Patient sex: F
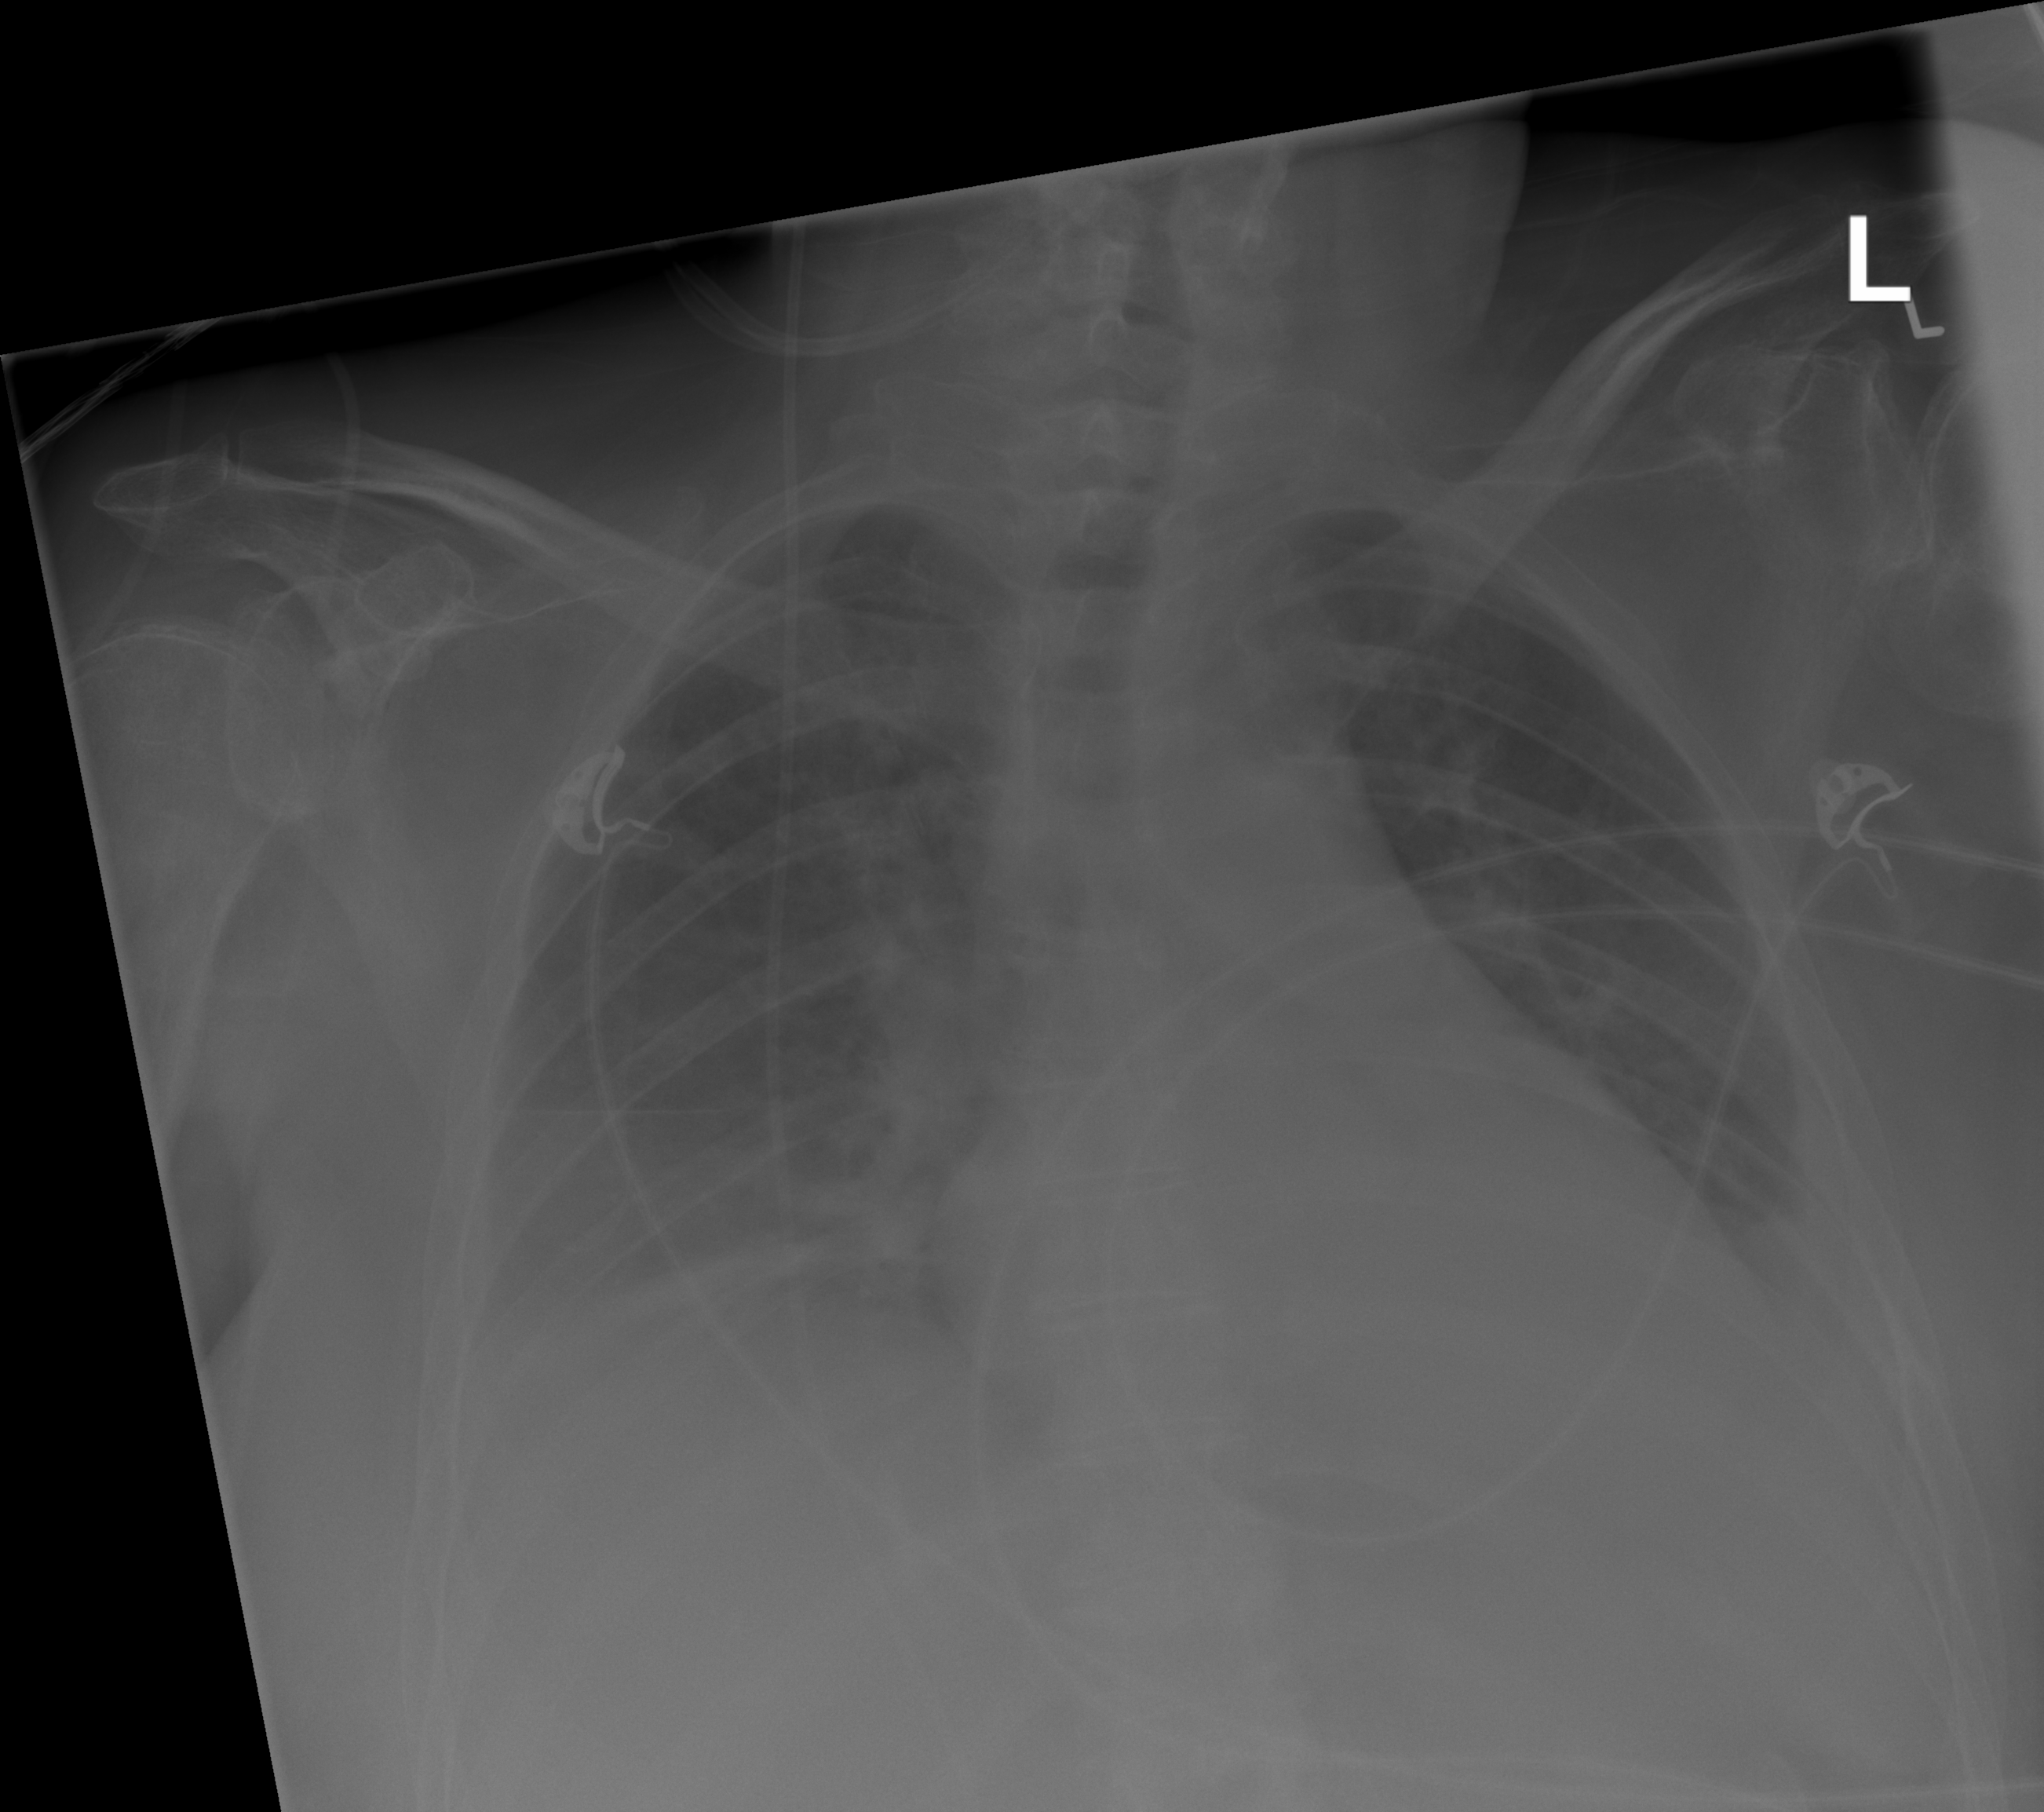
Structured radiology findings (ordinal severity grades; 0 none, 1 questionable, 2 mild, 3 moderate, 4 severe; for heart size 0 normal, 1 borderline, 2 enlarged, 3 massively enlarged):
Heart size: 0
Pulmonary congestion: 0
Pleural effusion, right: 2
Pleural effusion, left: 2
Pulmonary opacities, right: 2
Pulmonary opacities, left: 0
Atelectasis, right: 2
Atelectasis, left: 2